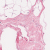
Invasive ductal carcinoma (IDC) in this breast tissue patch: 0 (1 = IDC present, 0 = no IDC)